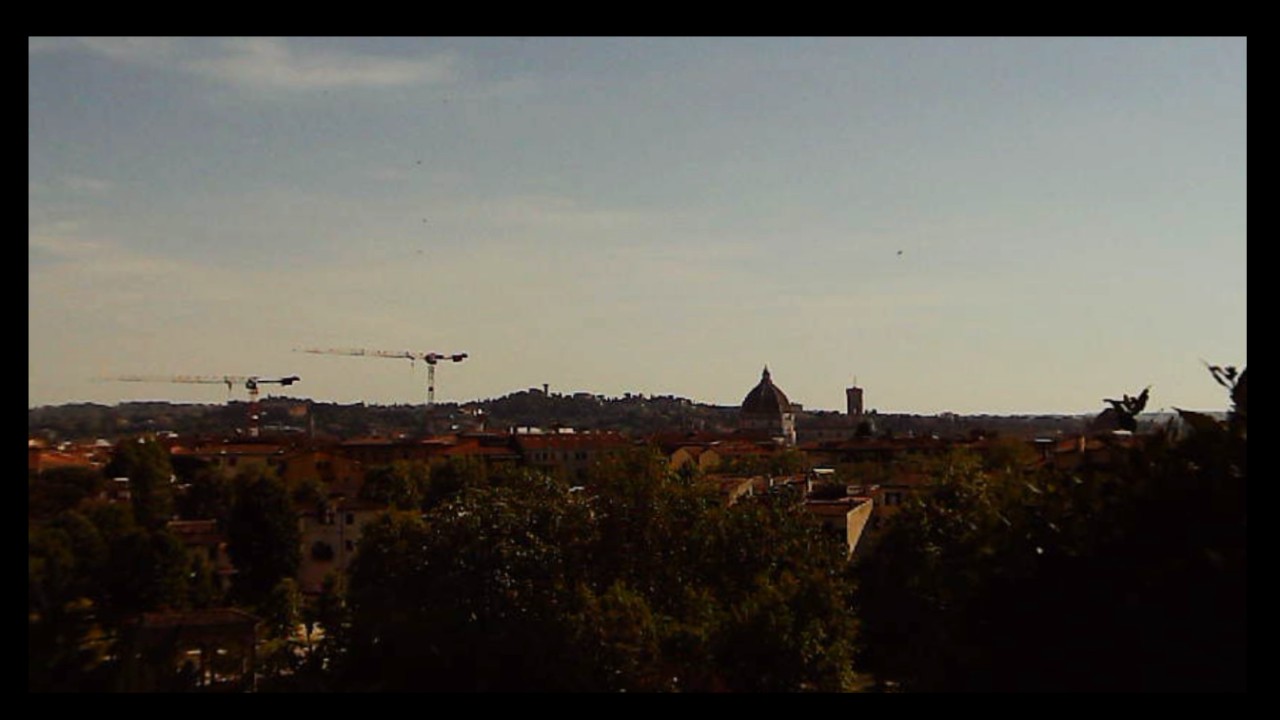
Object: Betafpv air75